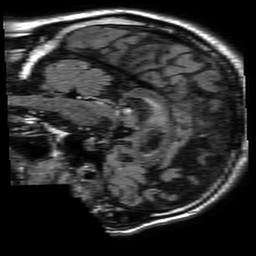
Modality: FLAIR
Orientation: sagittal
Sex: male
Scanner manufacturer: philips
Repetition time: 11 s
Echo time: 0.125 s